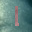
Label: 1